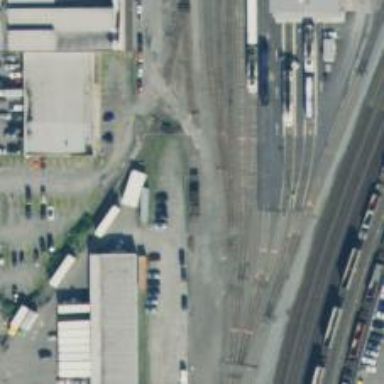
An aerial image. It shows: Abandoned railway yard is depicted.